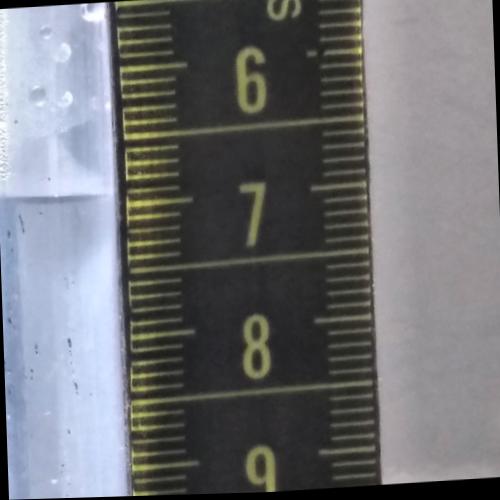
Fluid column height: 6.9 cm